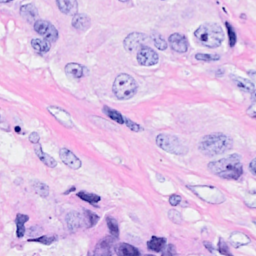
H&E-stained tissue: Breast